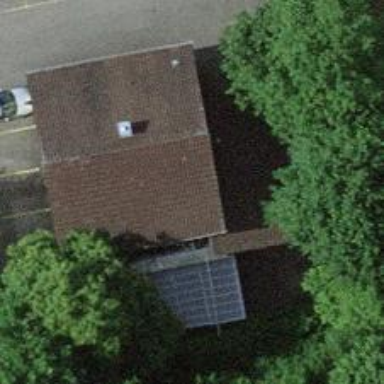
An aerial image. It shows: Restaurant.